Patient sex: F
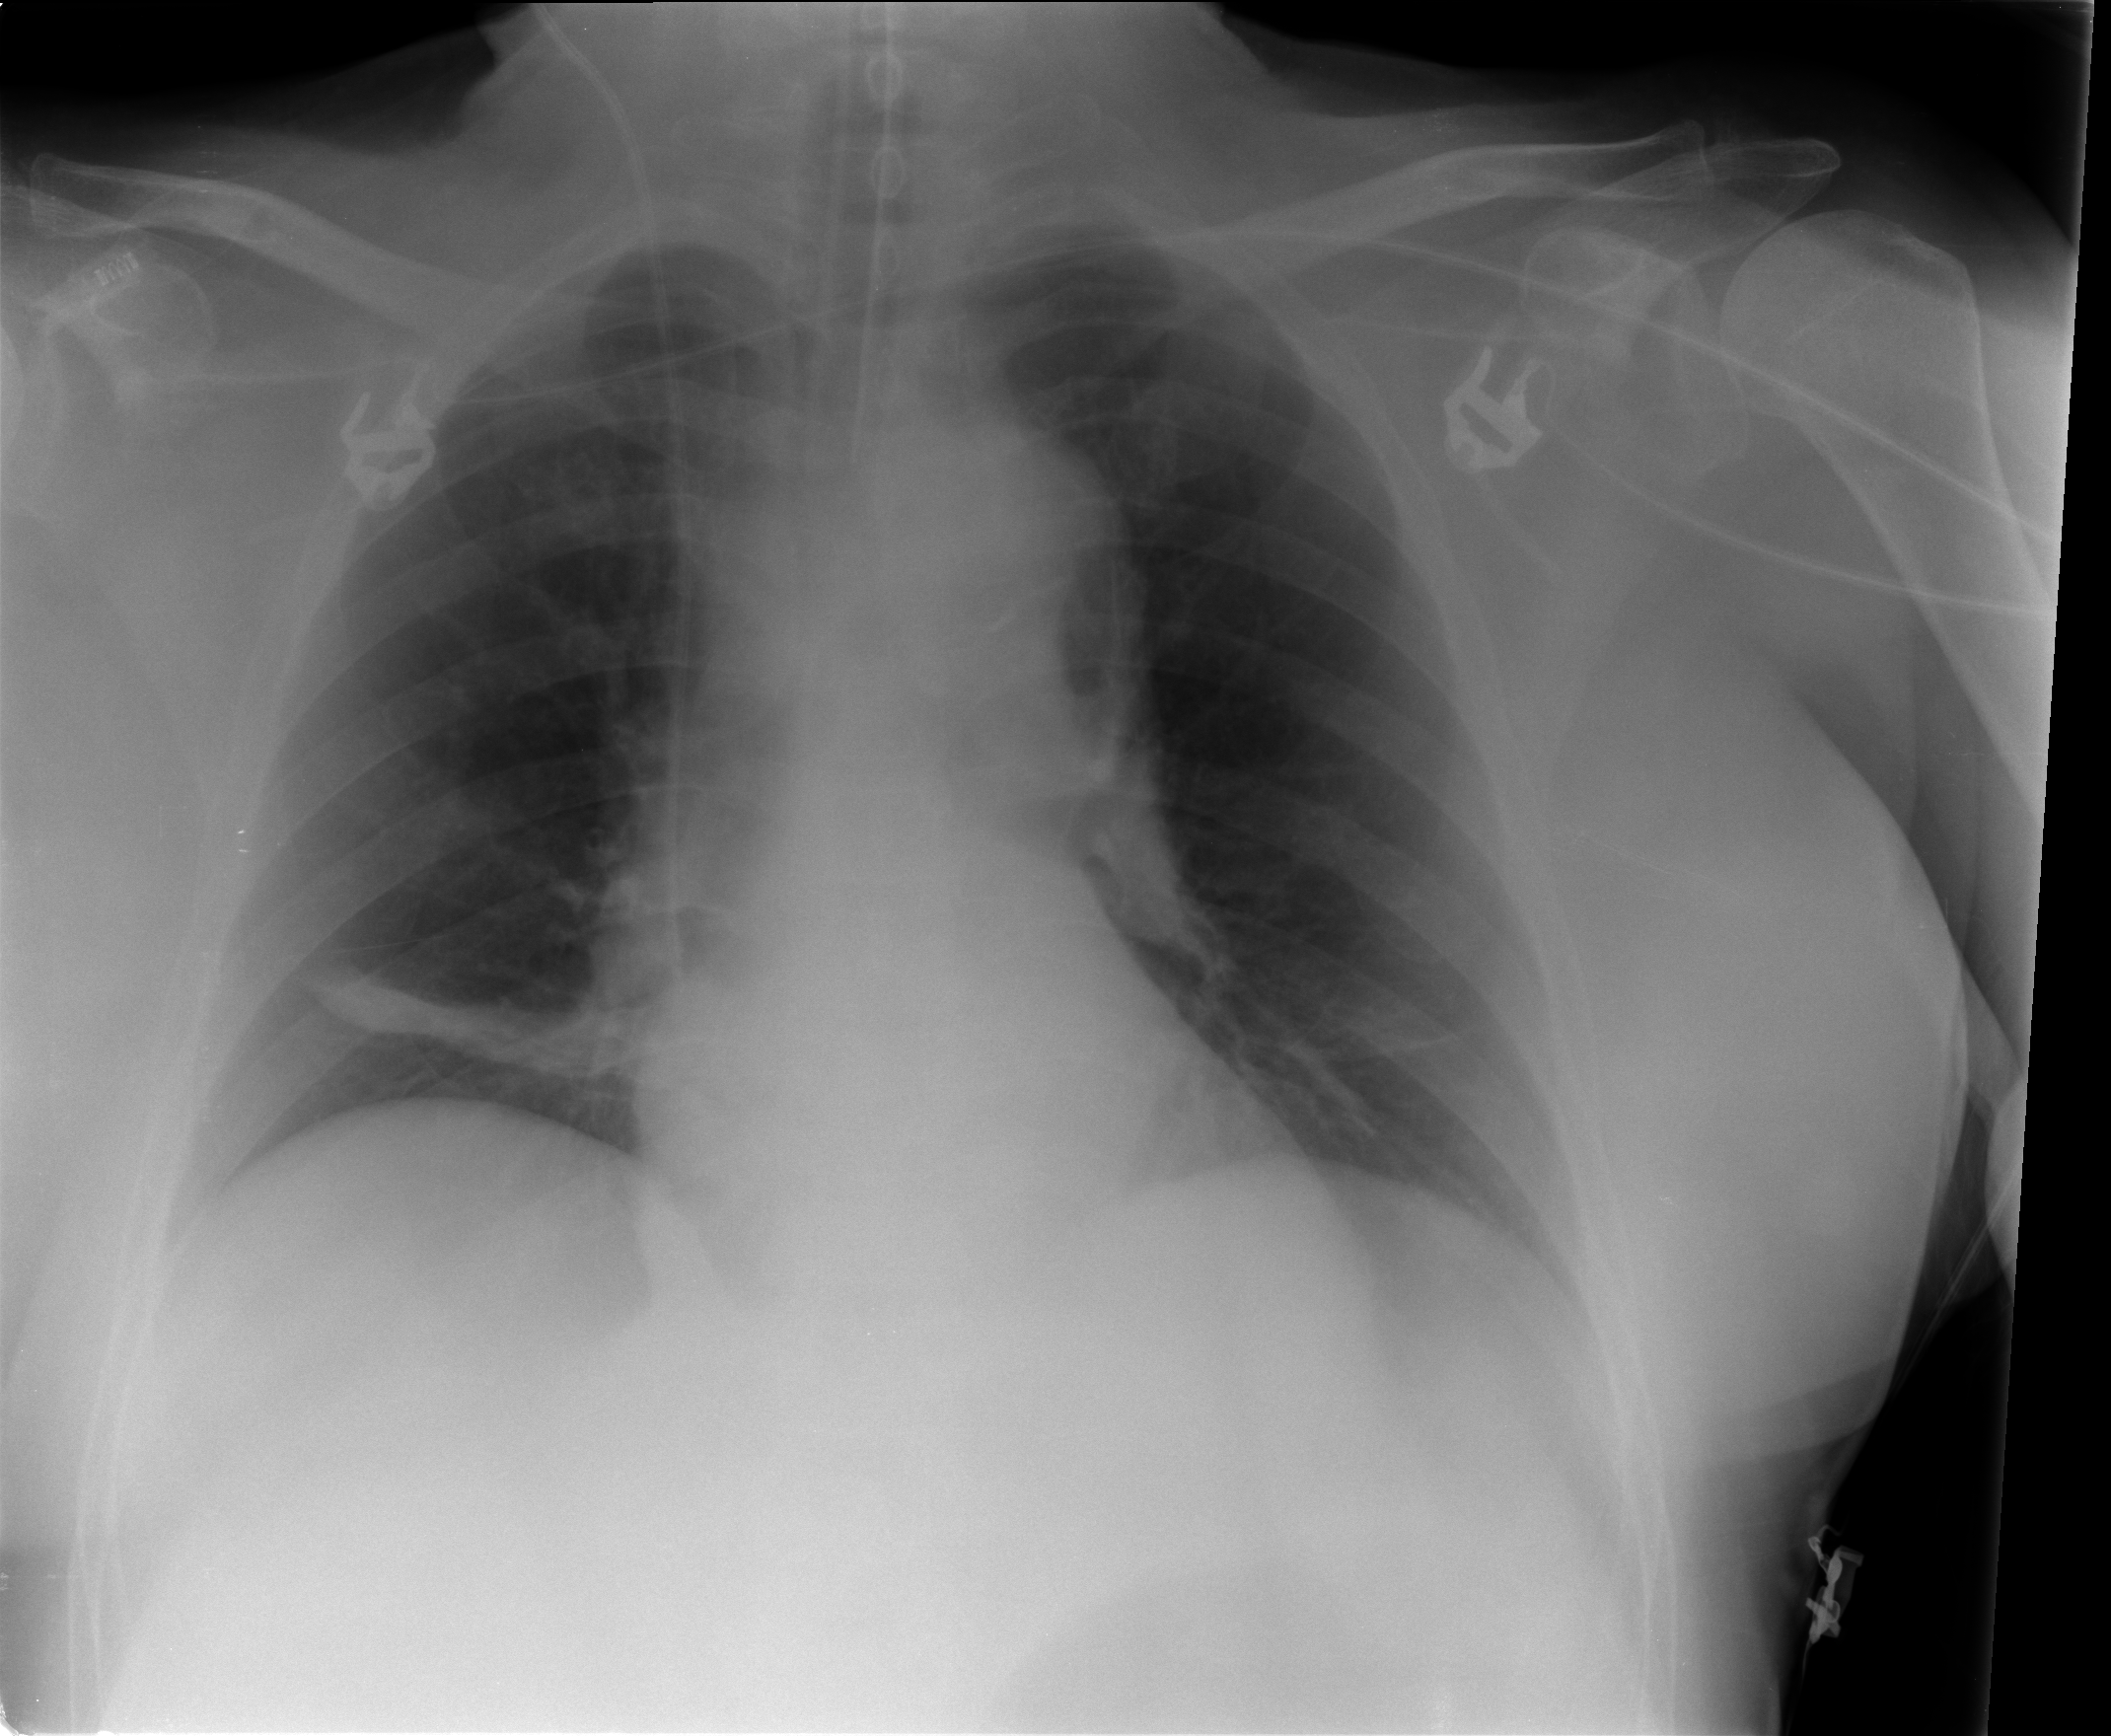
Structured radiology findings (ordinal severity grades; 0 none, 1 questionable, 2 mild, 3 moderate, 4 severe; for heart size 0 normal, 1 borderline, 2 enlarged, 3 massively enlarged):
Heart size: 0
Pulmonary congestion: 0
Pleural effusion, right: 0
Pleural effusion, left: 0
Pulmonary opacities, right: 0
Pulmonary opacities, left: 0
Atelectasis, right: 2
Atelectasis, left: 1